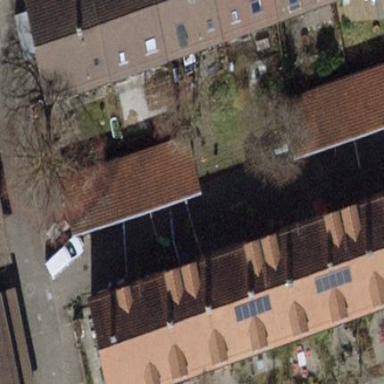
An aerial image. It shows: Shed building.